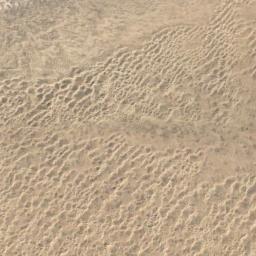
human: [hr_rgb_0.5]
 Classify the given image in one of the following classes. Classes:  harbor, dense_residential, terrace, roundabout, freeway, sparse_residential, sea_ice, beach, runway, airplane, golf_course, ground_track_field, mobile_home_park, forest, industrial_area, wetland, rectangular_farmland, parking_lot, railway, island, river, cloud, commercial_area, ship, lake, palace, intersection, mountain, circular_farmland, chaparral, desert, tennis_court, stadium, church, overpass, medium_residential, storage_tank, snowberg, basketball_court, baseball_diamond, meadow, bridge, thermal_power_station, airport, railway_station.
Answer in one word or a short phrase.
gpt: desert